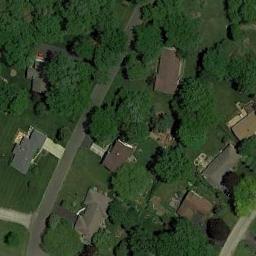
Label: medium_residential